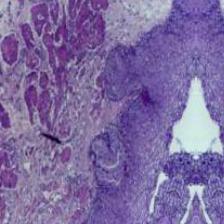
Diagnosis: Normal